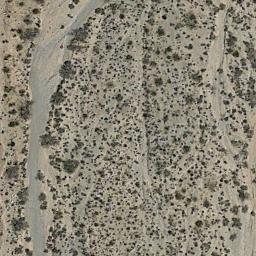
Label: chaparral